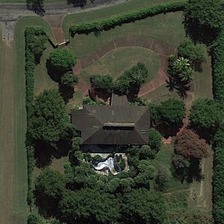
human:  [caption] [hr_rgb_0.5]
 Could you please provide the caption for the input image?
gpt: there is a swimming pool behind the grey roof .

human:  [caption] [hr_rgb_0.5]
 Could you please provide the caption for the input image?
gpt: many trees were planted around the house with a grey roof .

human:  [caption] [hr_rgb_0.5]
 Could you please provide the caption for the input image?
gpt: there is a swimming pool behind the grey roof .

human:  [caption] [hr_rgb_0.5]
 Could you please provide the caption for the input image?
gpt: many trees were planted around the house with a grey roof .

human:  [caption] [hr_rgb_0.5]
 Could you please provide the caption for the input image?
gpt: many trees were planted around the house with a grey roof .